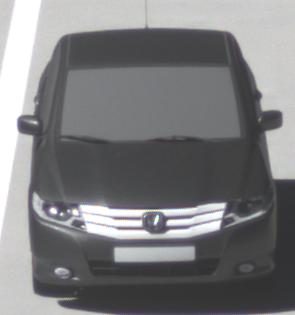
Make: Honda
Model: City
Detailed model: Gen. 6
Model produced from: 2008
Model produced until: 2013
Doors: 4
Color: gray
Road condition: dry road
Daytime: midday
Contrast: high contrast